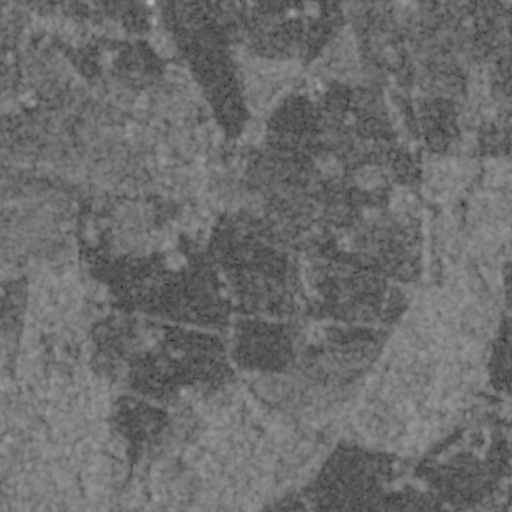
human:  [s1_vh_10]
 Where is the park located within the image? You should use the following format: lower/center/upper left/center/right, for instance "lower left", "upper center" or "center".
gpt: The park is located in the upper center of the image.
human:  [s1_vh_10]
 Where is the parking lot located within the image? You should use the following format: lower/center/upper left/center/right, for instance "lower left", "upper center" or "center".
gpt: The parking lot is located in the upper center of the image.
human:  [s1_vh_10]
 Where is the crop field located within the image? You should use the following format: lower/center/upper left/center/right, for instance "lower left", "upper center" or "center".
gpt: There is no crop field in the image.

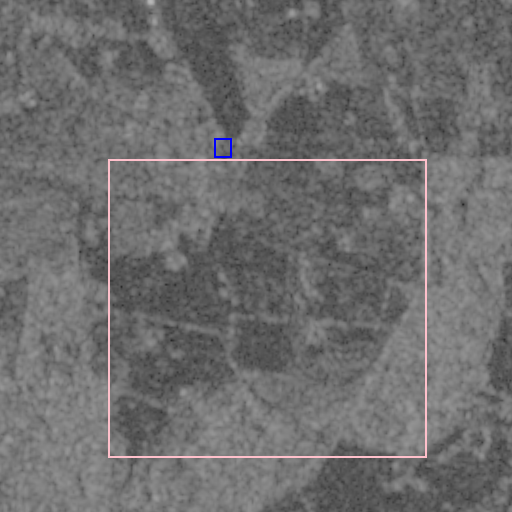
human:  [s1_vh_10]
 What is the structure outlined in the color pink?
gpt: The structure outlined in pink is a crop field.
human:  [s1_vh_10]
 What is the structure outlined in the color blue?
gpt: The structure outlined in blue is a park.
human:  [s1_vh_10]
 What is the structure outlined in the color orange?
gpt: There is no orange outline.